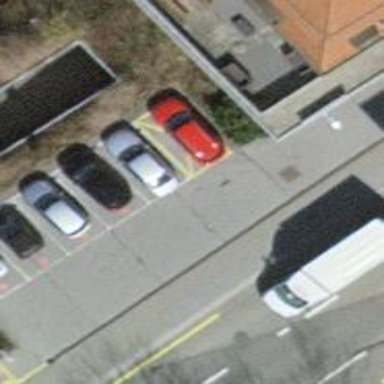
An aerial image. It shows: Car sharing facility.